Field crop: tomato
Growth stage: 1
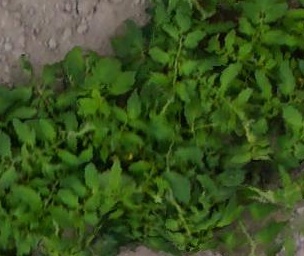
Species: tomato